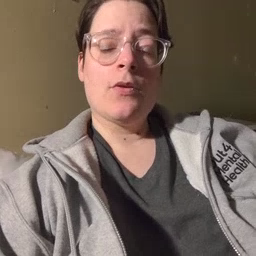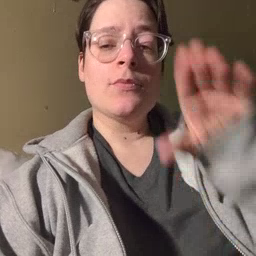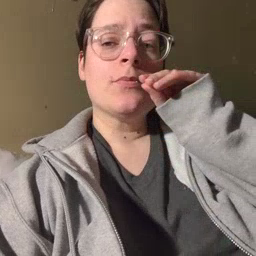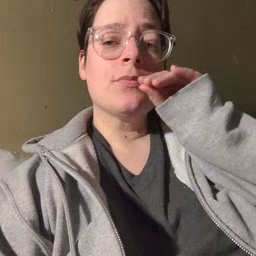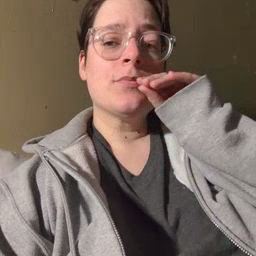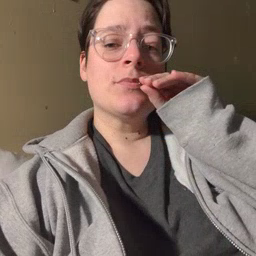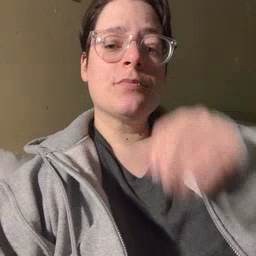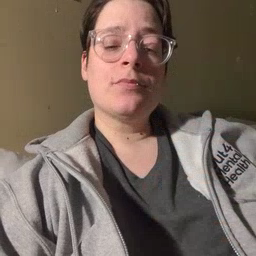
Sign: goose